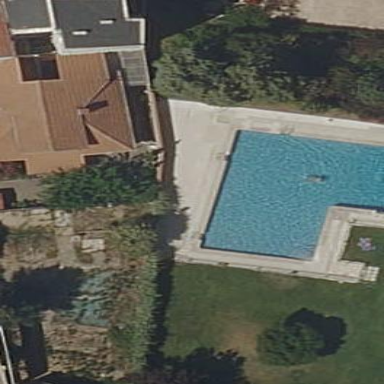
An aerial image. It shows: Swimming pool located in leisure land.